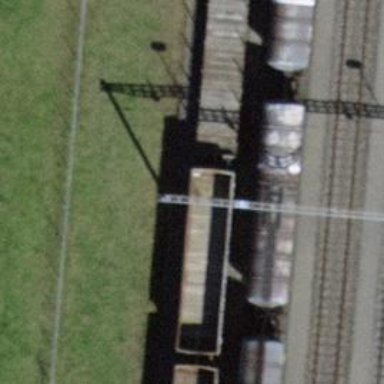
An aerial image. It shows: Single-track spur railway line.